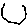
Label: hexagon